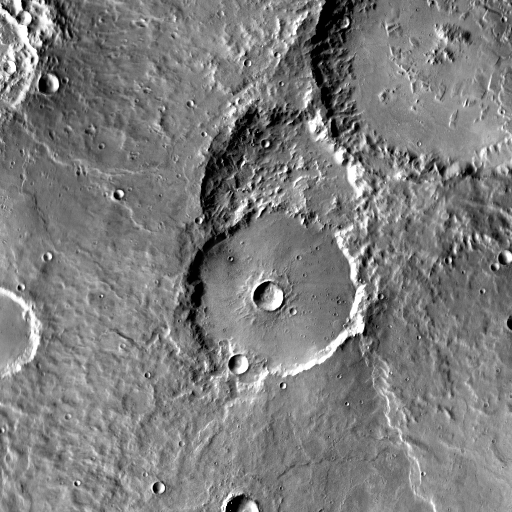
Crater classes present: Background, Other, Layered, Buried, Secondary